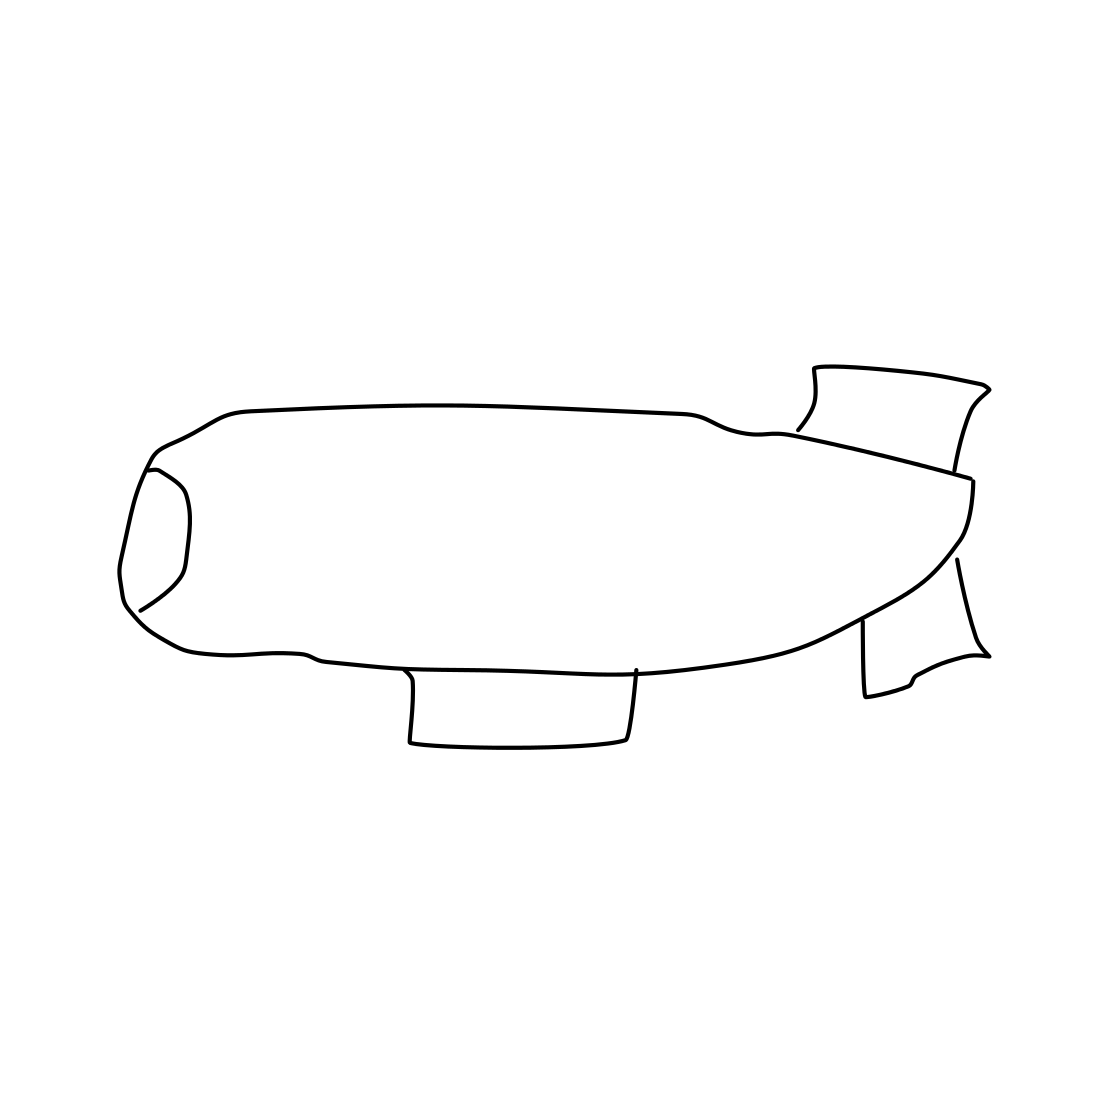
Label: blimp